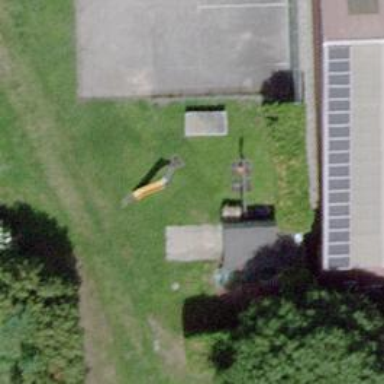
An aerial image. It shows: Playground featuring slide.